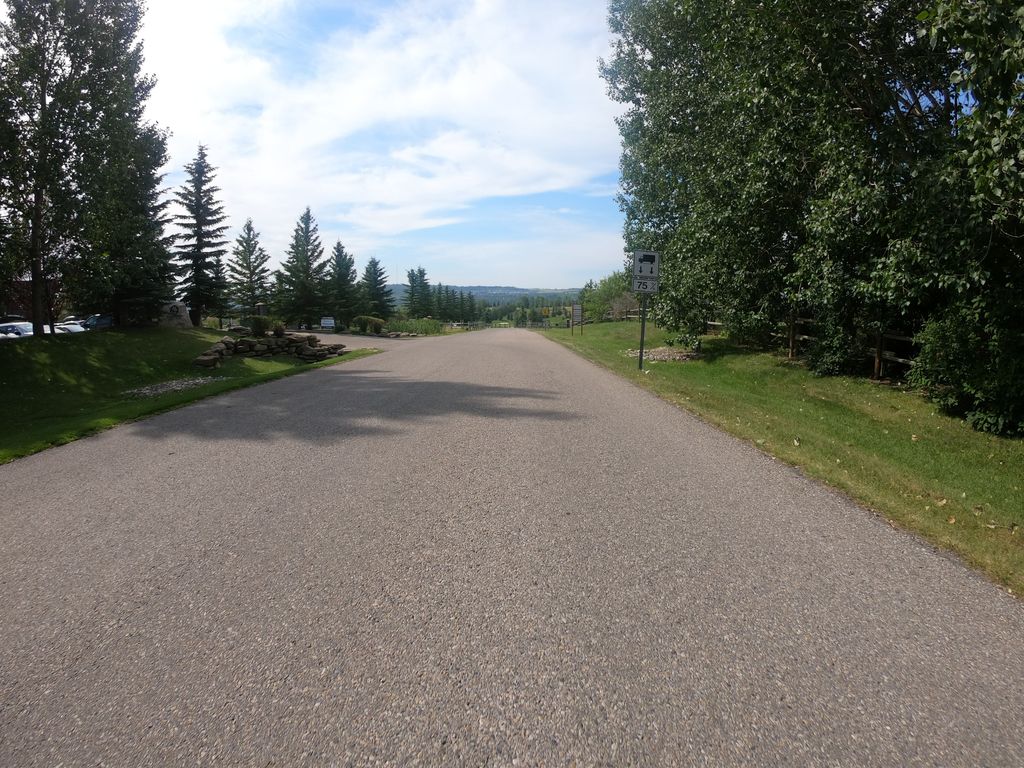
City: calgary